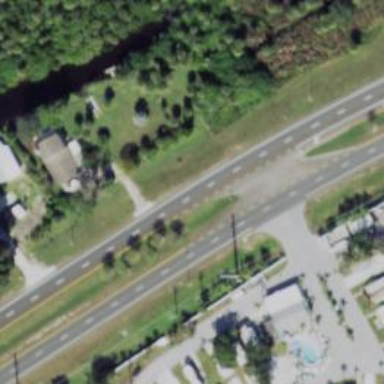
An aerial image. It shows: Abandoned road.